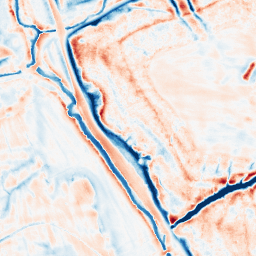
Category: edge_preserving
Decomposition family: bilateral
Decomposition parameters: d: 21
sigma_color: 75
sigma_space: 50
Upsampling method: quartic
Upsampling parameters: scale: 2
Upsampling scale: 2